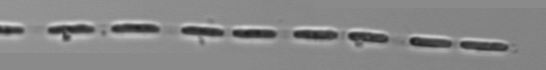
Label: Skeletonema